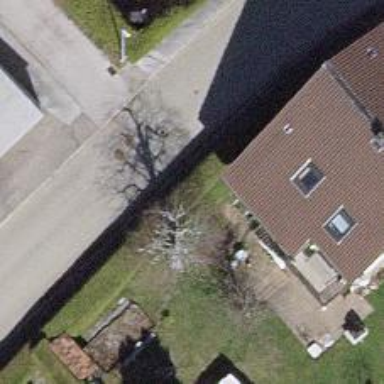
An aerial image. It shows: Hedge acting as barrier.